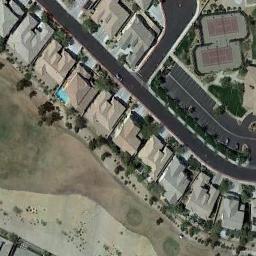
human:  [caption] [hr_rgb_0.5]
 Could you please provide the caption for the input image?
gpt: There are many buildings of different shapes beside the tennis courts .

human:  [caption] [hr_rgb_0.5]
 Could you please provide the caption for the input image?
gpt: Tennis court and parking lot are one road away from residential area .

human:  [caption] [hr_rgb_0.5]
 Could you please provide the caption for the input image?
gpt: The tennis court is next to some buildings and parking lot .

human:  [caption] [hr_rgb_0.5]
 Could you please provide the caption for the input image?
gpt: There is a tennis court in the playground .

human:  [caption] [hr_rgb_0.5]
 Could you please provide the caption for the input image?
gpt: There are many buildings near the tennis courts .